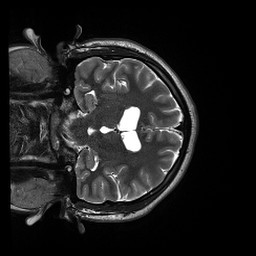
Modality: T2w
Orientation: coronal
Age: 18
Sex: male
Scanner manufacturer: siemens
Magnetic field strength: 3 T
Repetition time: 13.52 s
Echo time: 0.088 s